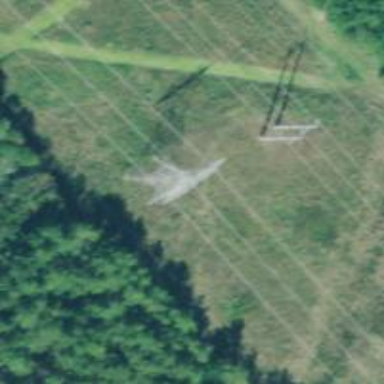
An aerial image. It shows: Lattice structure tower used for power transmission.